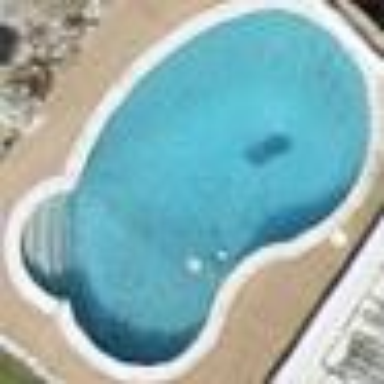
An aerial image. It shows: Swimming pool located in leisure land.